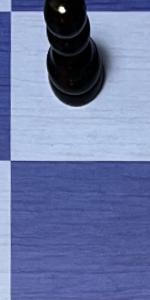
Label: Empty